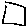
Label: square